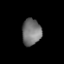
Tissue: lung
Cell type: Endothelial cells
Senescence score: 0.1801
Nuclear area (px): 497
Mean DAPI intensity: 117.682